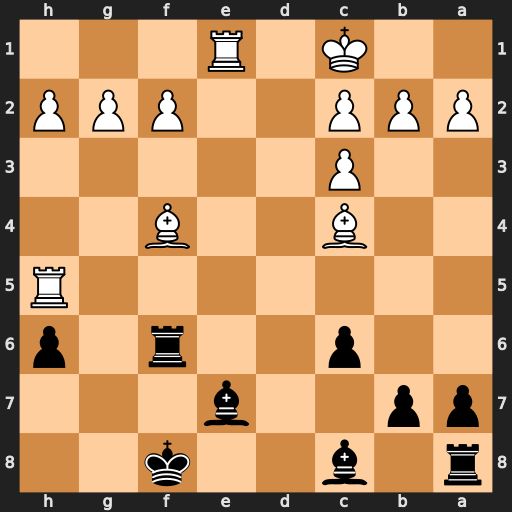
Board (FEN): r1b2k2/pp2b3/2p2r1p/7R/2B2B2/2P5/PPP2PPP/2K1R3
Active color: b
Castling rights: -
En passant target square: -
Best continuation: Rxf4 Rhe5 Bg5